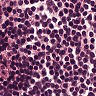
Metastatic tissue present: no